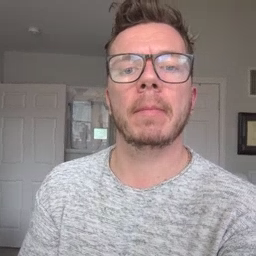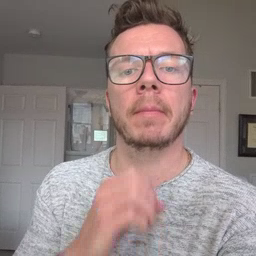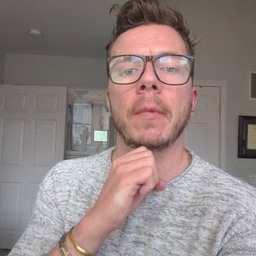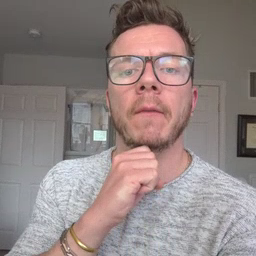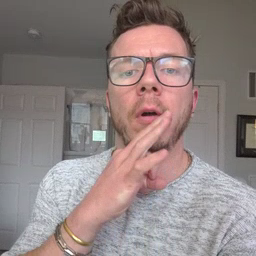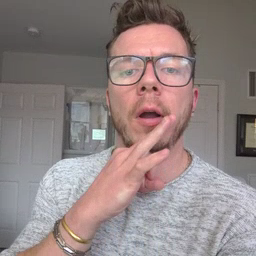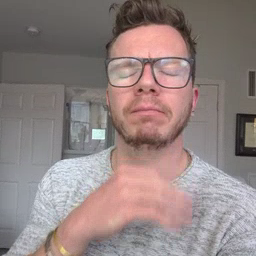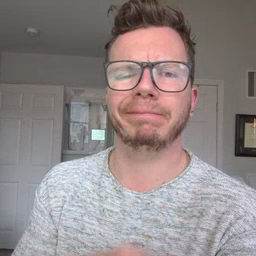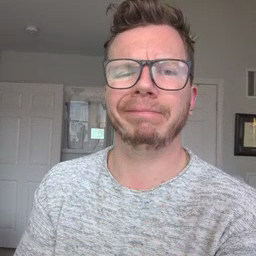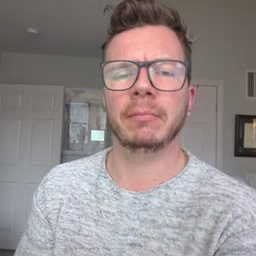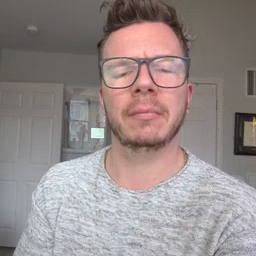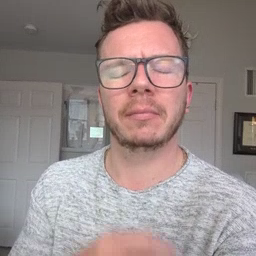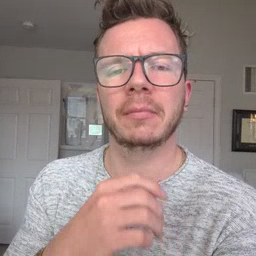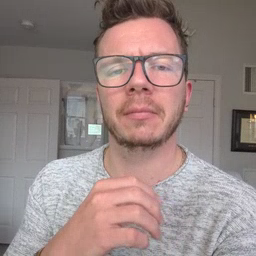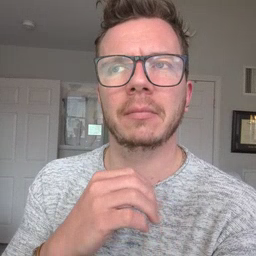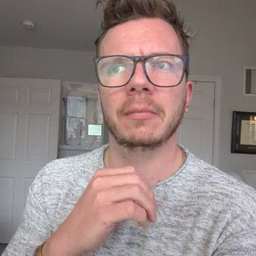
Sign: frog